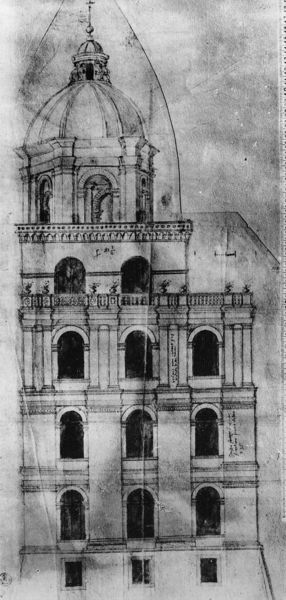
Titel: Projekt für die Südfassade des Hofes, Torre Borgia mit Bramantes Kuppel
Künstler: Guiliano da Sangallo
Schlagwörter: fenster, grau, laterne, schwarz, skizze, säulen, weiss, zeichnung, dach, gebäude, haus, architektur, rahmen, spitze, stein, kirche, renaissance, turm, turmspitze, balkon, papier, ansicht, bogen, fassade, studie, mauer, rundbogen, kuppel, detail, geländer, tusche, balustrade, dom, schwarz-weiss, kuppe, seite, entwurf, kathedrale, gesims, simse, rundbögen, etagen, plan, stockwerke, aufriss, rundbogenfenster, da vinci, halbsäulen, architekturtraktat